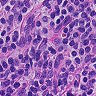
Metastatic tissue present: no